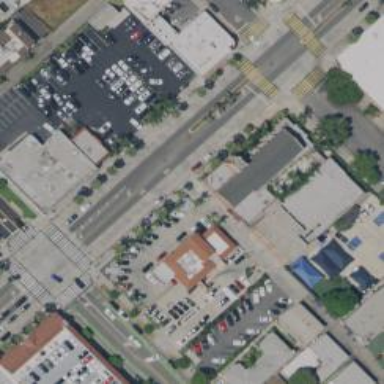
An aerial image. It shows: Asphalt road surrounded by retail establishments. The road is classified as primary highway.